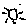
Label: sun